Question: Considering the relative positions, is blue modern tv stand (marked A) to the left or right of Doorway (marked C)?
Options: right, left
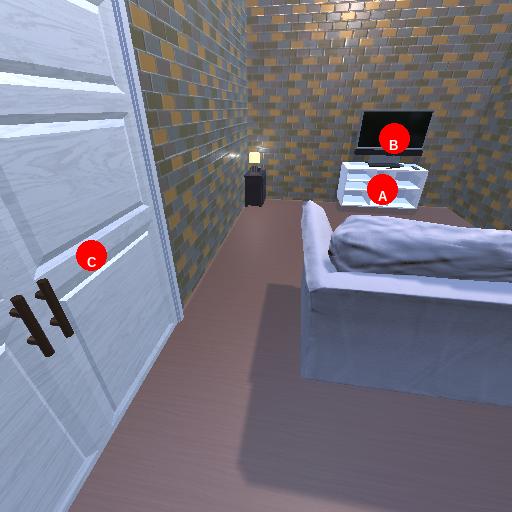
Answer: right